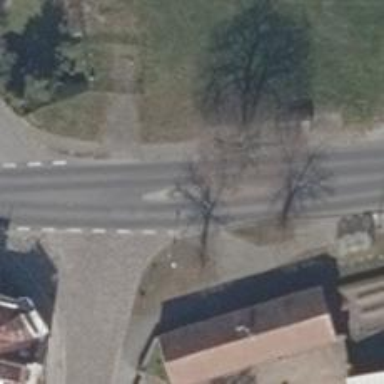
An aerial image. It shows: Uncontrolled crossing with traffic island.